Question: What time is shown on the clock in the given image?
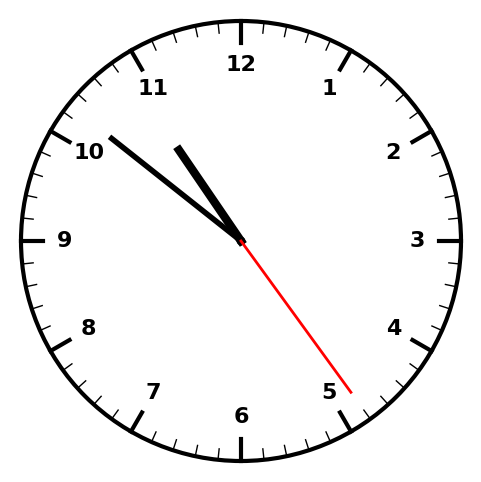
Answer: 10:51:24